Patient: sex M, age 80
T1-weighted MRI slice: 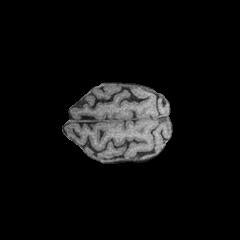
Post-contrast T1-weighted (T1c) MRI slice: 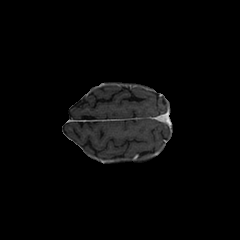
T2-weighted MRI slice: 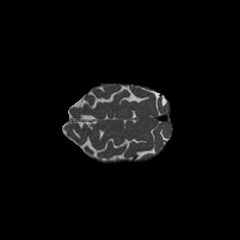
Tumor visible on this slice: no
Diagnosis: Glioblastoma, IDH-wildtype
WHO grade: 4